Question: I have data aggregator, organize the data from different source by specific manner.
Sometimes the images given in the source type is not available or the source refused to serve the images. In this case, I want to remove the space given for image tag. Is it possible?

I want to hide the highlighted area space when no image found or serve refused to serve the image.
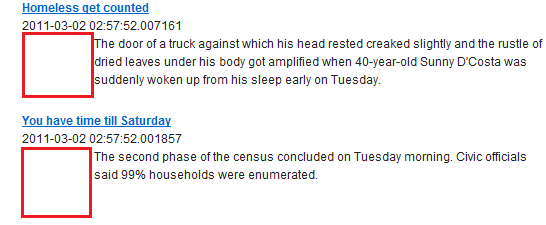
Answer: The best way to do that would be to use the 'onerror' function. Something like this:
'<img src="image_not_found.jpg" onerror="this.style.display = 'none';" alt="">'
You can find out more about it here <URL>
Even though this will work for all the browsers, using the 'onerror' attribute will make your HTML invalid since it is not part of the 'img' attribute list. An article on the pros and cons for using this attribute. <URL>